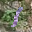
Label: 1